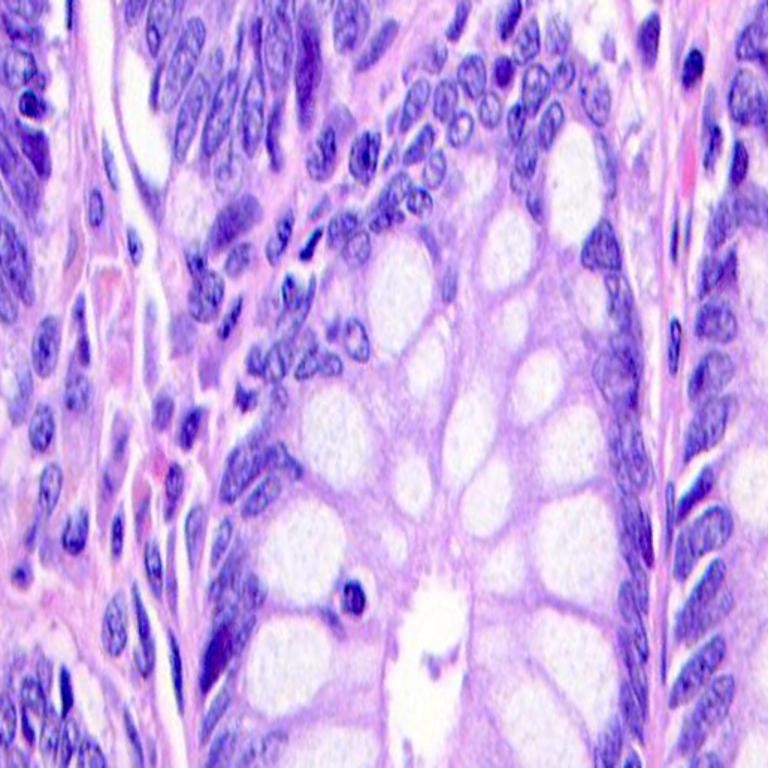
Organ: colon
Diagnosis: benign